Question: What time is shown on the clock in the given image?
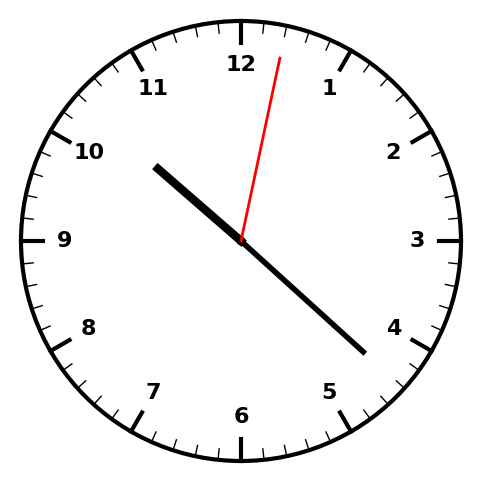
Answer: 10:22:02